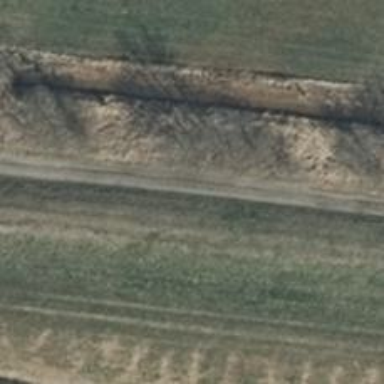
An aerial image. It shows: Grass track with grade4 surface.